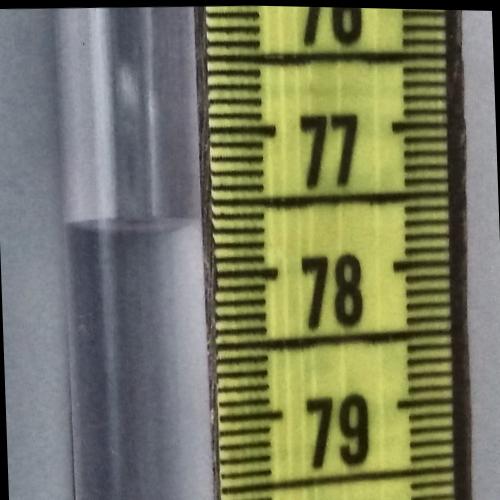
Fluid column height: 77.7 cm